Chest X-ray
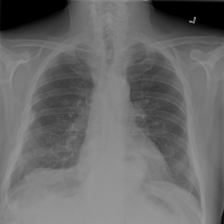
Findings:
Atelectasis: negative
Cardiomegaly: negative
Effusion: negative
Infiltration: negative
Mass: negative
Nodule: negative
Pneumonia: negative
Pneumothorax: negative
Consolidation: negative
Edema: negative
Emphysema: negative
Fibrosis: negative
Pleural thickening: negative
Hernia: negative